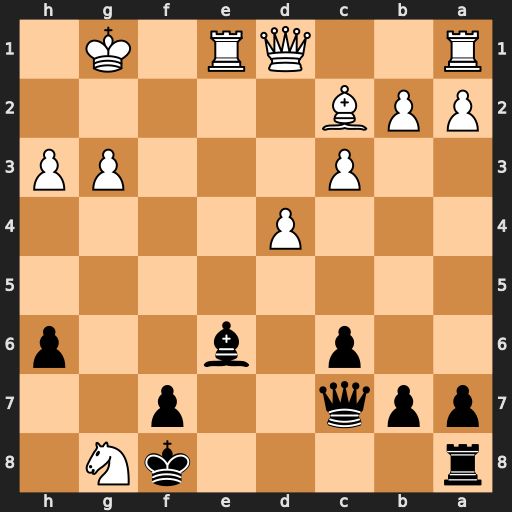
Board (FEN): r4kN1/ppq2p2/2p1b2p/8/3P4/2P3PP/PPB5/R2QR1K1
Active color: b
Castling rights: -
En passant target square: -
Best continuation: Qxg3+ Kh1 Qxh3+ Kg1 Qg3+